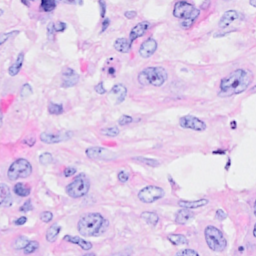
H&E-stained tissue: Breast